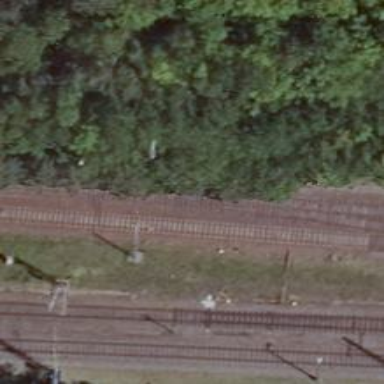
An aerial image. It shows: Abandoned railway.